Question: I have a vector of pairs, as shown below. First pair values are non-sorted and second pair values are sorted (starting from zero). I might want to store data by implementing 'std::vector' and 'std::pair'. When I have a first pair value (non-sorted), what is the best way to find the corresponding second pair value (sorted)? What is the best way to implement that?
The other way around is intuitive: when I have a second pair value (sorted, starting from zero), I can easily find the corresponding first pair value (non-sorted).

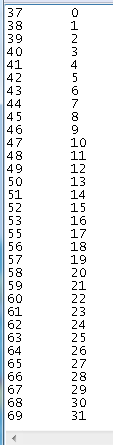
Answer: As the second value is sorted, you can perform a binary search. (If it weren't sorted, you could just use 'std::find_if' which is linear)
To perform binary search you need to use 'std::lower_bound' which is tricky. You need to provide a functor to tell it how your vector is sorted, in this case by the second value. If it finds the value, it returns an iterator to it. If it doesn't find the value, it either returns an iterator to another value or the end iterator. The if statement checks for end iterator as it is invalid to dereference the end iterator.
This won't work if your vector isn't sorted by the second value. You may want to assert that it is sorted first, to avoid accidents.
The functor provided to 'std::lower_bound' only needs the key type for the second parameter (when searching, the first pair value doesn't form the key). But to assert it is sorted, both parameters must be the type stored in the vector.
'''
std::vector<std::pair<T1, T2>> data;
T2 find_val;
// check the vector is sorted properly
assert(std::is_sorted(data.begin(), data.end(), <URL>;
// attempt to find our value
auto find_it = std::lower_bound(data.begin(), data.end(), find_val, <URL>;
// check it's not the end iterator and it actually points to our value
if (find_it != data.end() && find_it->second == find_val)
{
// found it!
auto& retrieve_val = find_it->first;
}
else
{
// not found
}
'''
Here is an example using 'std::find_if' which is a linear search but doesn't care if the vector is sorted.
'''
auto find_it = std::find_if(data.begin(), data.end(), <URL>;
if (find_it != data.end())
{
// found it!
auto& retrieve_val = find_it->first;
}
else
{
// not found
}
'''